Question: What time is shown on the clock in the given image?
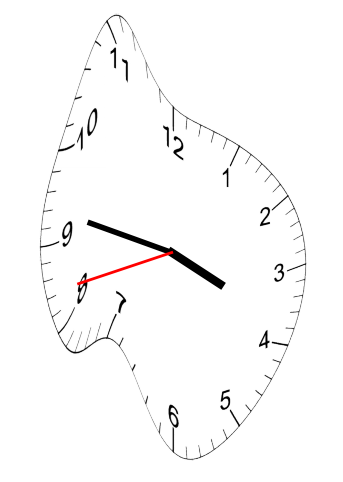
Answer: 03:46:42